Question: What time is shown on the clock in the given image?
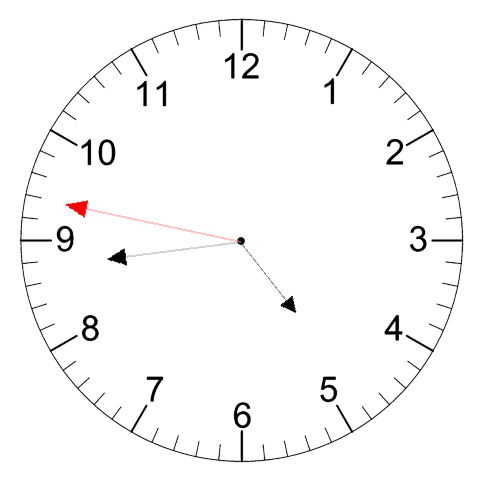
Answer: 04:43:47